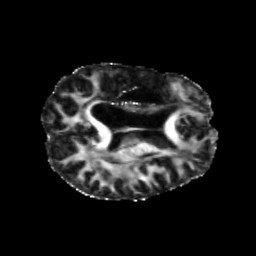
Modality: FA
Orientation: axial
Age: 44
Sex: female
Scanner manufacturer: siemens
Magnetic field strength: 3 T
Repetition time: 5.25 s
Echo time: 0.08 s